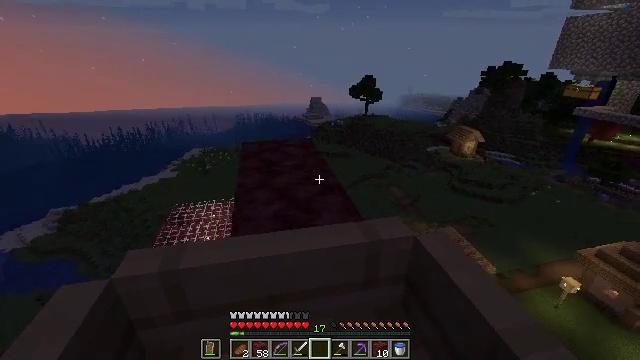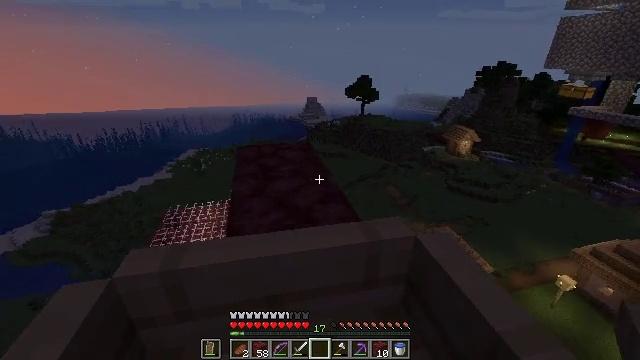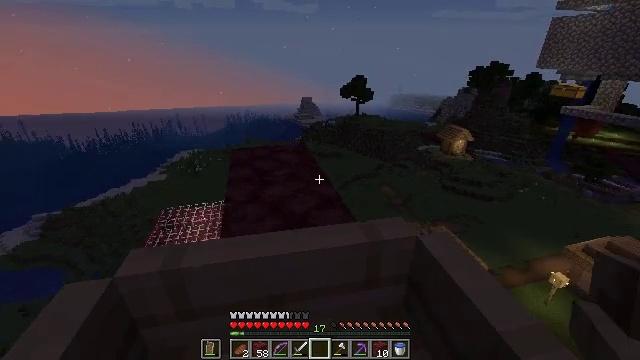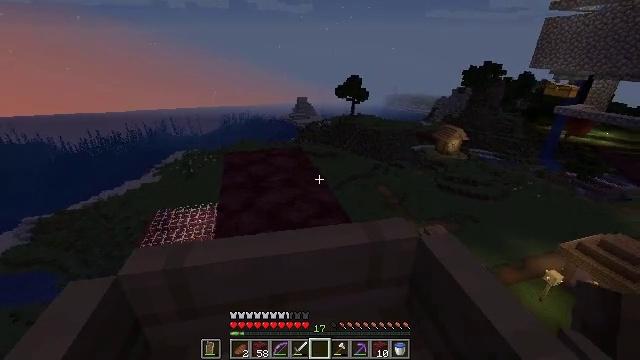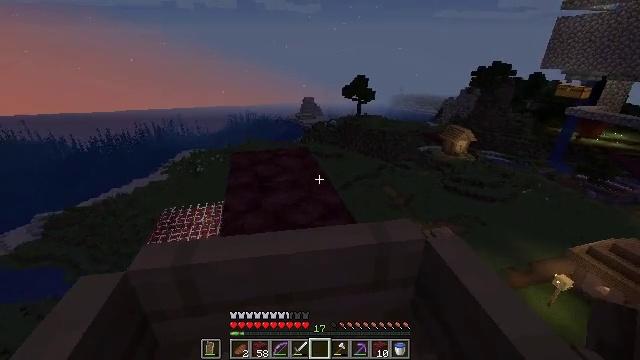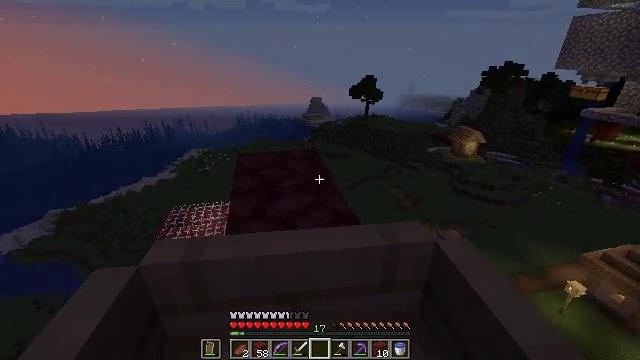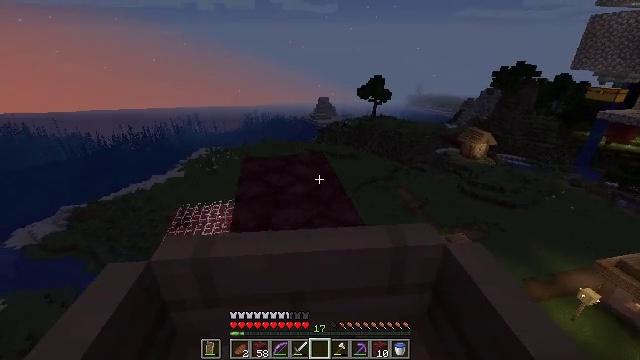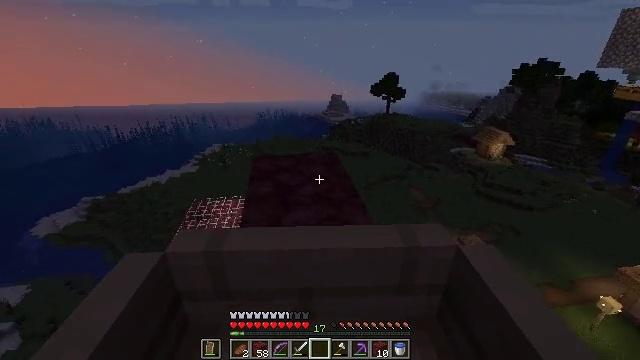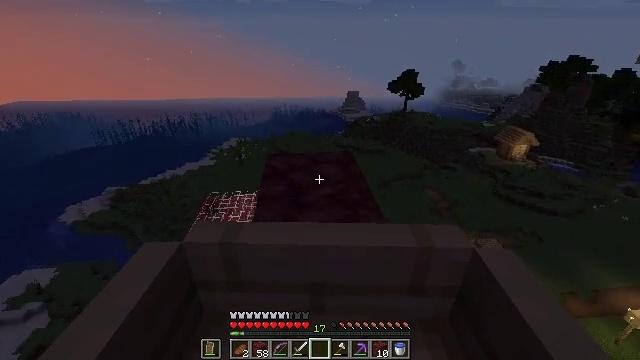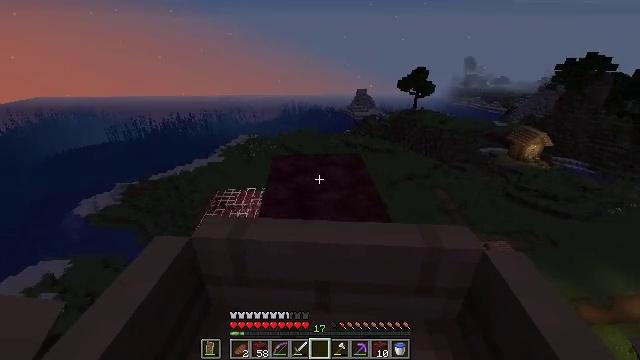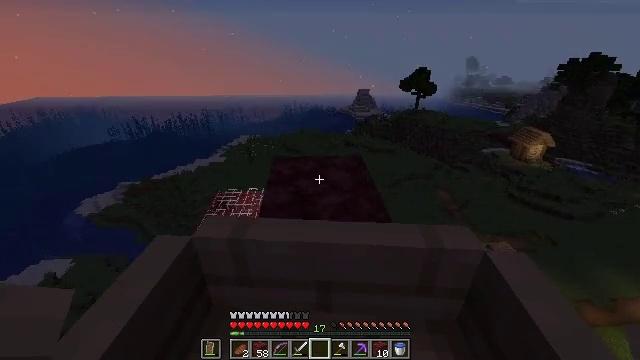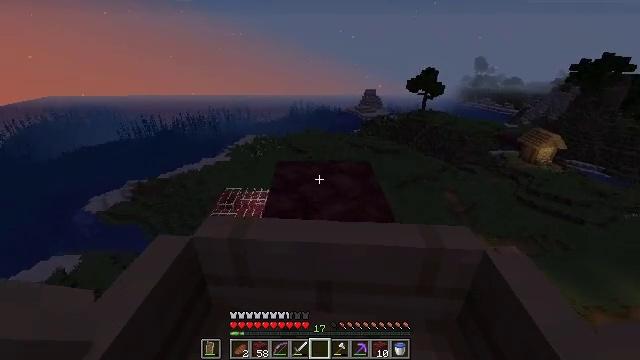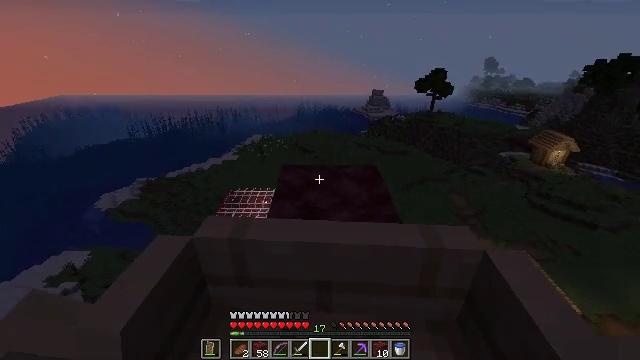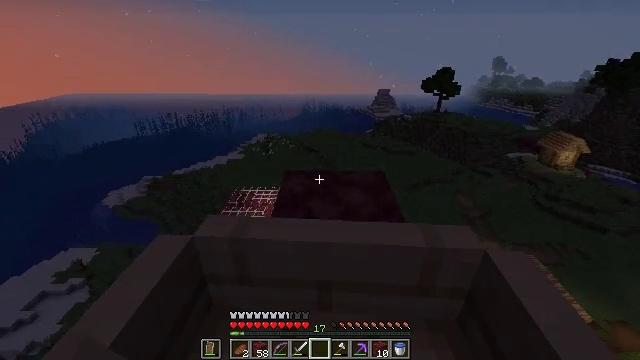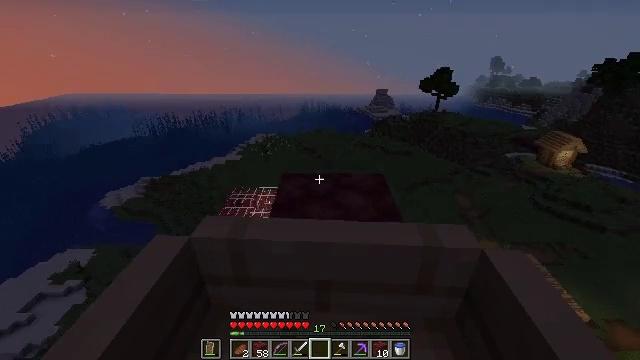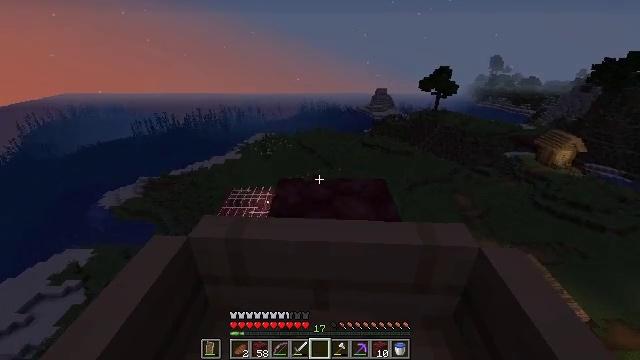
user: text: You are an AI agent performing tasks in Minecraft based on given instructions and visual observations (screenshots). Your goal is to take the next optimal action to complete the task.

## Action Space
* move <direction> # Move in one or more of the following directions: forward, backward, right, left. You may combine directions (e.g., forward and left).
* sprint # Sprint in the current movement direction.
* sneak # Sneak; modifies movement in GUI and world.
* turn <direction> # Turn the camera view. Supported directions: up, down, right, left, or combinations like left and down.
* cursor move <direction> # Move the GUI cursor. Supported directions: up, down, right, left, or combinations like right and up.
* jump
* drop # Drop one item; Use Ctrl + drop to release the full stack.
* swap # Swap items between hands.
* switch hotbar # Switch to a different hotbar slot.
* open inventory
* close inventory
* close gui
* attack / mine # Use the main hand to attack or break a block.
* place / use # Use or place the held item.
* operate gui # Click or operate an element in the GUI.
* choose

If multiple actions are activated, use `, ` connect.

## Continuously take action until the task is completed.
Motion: motion action
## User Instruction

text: Attack the white bed to collect it.
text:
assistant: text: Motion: move forward and move right
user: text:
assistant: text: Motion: move forward
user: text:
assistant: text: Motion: move forward
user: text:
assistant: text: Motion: move forward, turn left
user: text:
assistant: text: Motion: move forward, turn left
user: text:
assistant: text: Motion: move forward, turn left
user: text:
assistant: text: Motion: move forward, turn left
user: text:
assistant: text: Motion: move forward, turn left
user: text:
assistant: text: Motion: move forward and move left, turn left
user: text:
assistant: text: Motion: move forward and move left
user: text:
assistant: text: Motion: move forward
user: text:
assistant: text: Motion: move forward
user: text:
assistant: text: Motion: move forward
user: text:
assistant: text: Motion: move forward
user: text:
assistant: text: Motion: move forward
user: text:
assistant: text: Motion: move forward
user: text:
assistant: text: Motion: move forward
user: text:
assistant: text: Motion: move forward
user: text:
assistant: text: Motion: move forward
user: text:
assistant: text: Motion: move forward
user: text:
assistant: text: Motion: move forward
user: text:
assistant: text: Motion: move forward
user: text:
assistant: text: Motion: move forward
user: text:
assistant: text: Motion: move forward
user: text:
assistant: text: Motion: move forward
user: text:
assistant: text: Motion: move forward
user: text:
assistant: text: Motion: move forward and move left
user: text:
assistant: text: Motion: move forward and move left
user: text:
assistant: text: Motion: move forward
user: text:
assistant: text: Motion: move forward